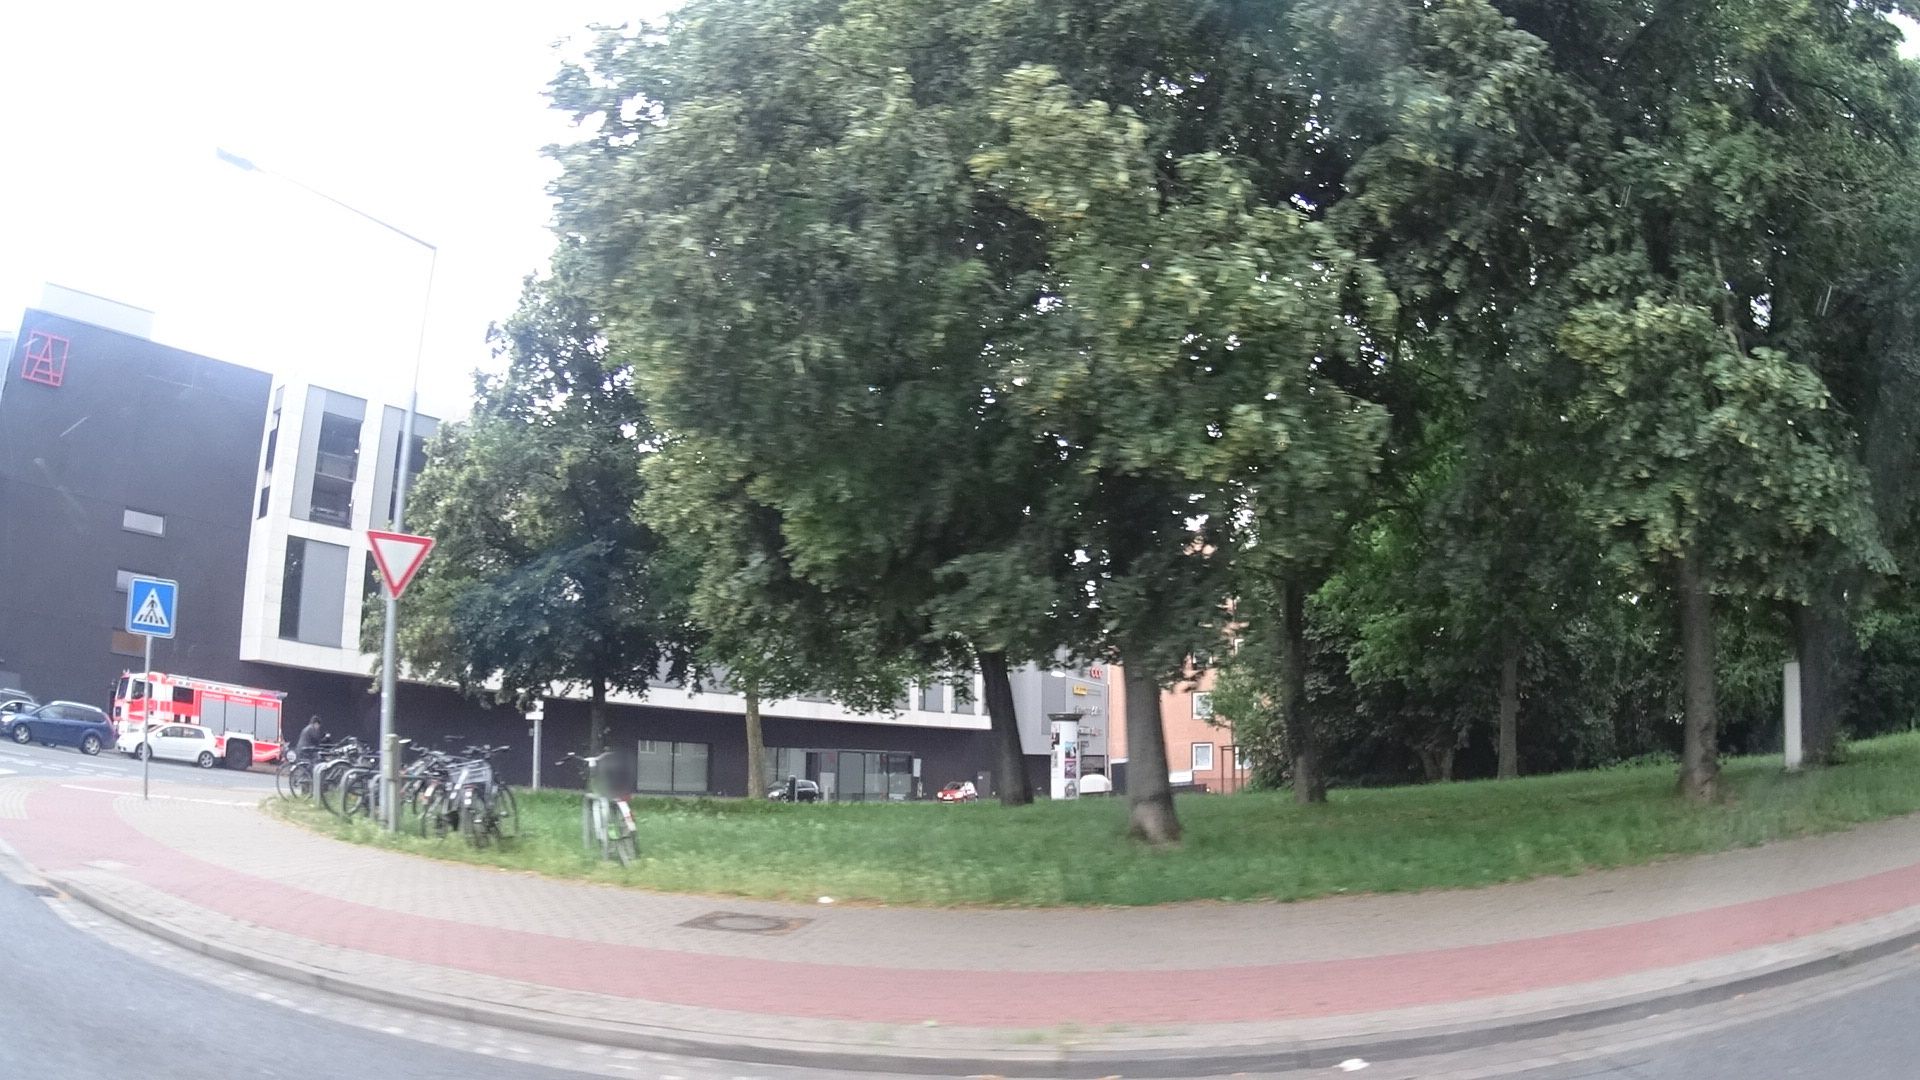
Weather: clear
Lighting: day
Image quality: good
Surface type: walking surface
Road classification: tertiary
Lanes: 3
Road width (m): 2
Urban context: urban centre
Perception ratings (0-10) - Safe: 3.38, Lively: 7.08, Beautiful: 8.27, Boring: 1.38, Depressing: 2.39, Wealthy: 4.82